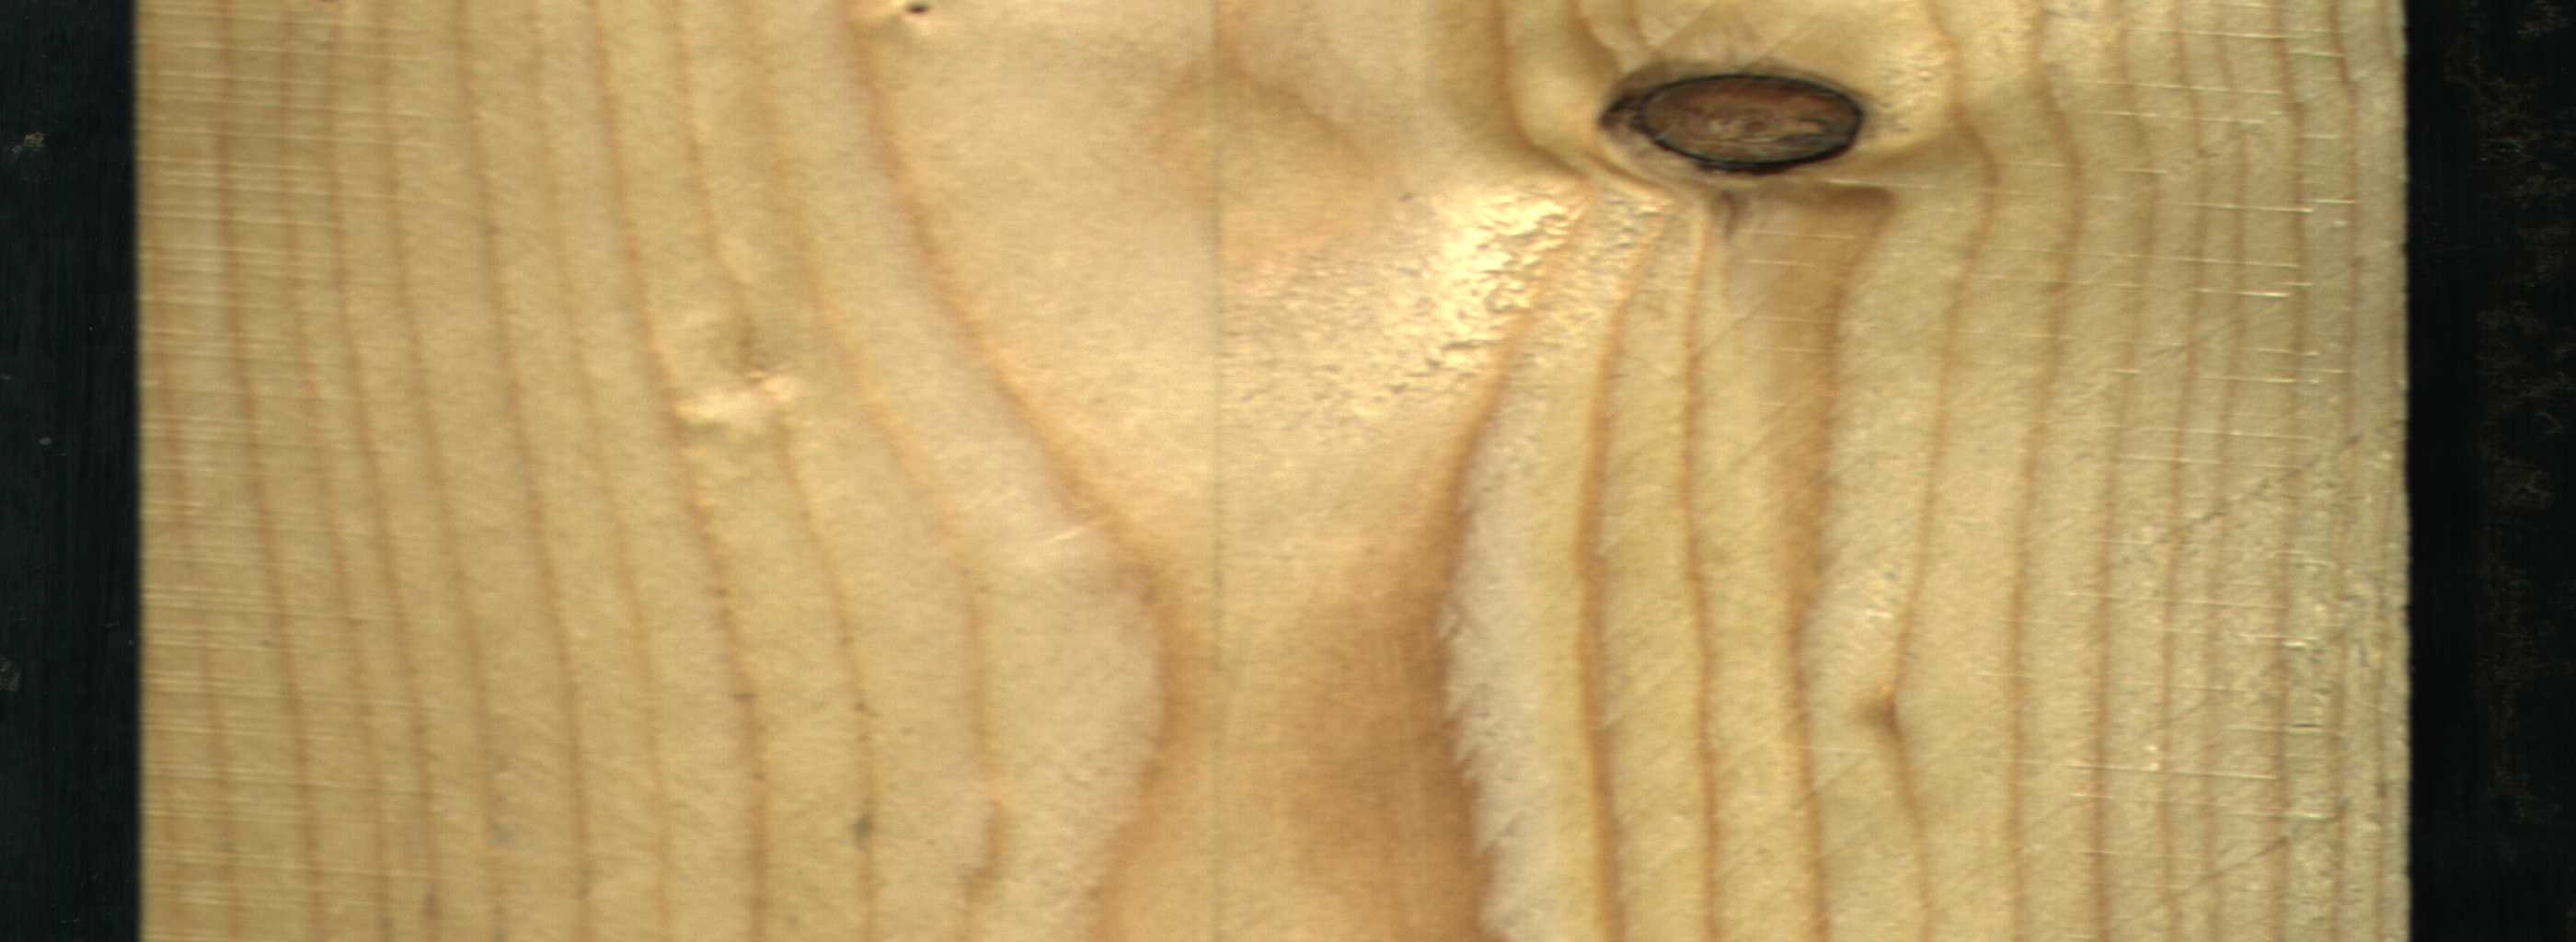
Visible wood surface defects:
Dead_Knot